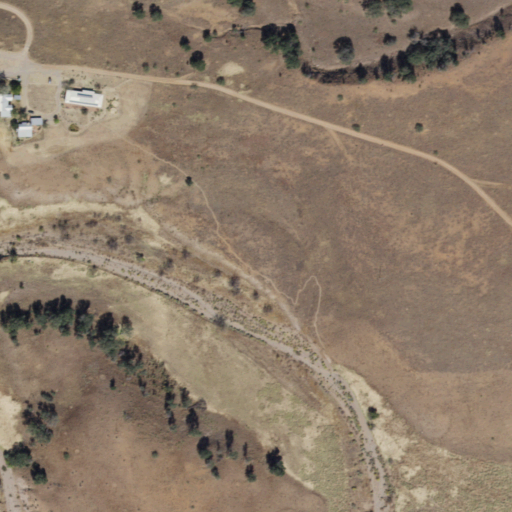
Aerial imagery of valley in Arizona named Post Canyon containing grassland, shrub, and open development